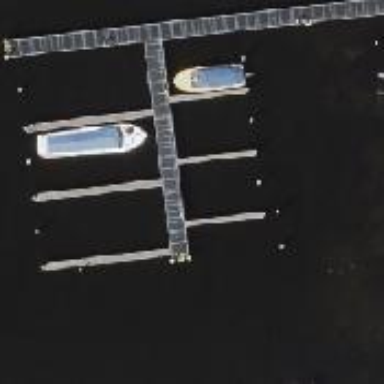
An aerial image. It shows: Man-made pier.